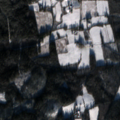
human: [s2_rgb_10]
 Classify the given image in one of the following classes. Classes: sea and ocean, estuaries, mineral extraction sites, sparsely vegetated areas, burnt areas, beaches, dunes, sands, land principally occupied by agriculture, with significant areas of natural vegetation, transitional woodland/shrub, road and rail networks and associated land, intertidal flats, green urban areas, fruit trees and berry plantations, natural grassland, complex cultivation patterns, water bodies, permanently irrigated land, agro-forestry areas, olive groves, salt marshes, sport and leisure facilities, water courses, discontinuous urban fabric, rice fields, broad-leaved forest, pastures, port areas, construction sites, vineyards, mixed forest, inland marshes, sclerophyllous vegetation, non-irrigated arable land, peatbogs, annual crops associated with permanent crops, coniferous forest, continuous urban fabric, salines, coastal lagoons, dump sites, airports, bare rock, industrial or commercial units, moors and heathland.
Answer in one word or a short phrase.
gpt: non-irrigated arable land, land principally occupied by agriculture, with significant areas of natural vegetation, coniferous forest, mixed forest